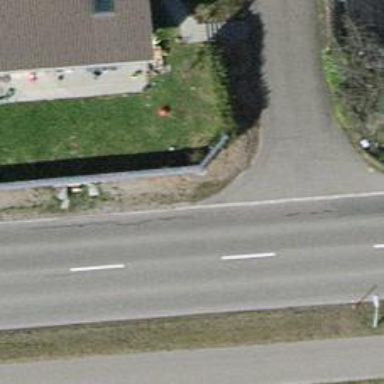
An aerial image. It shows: Hedge barrier.